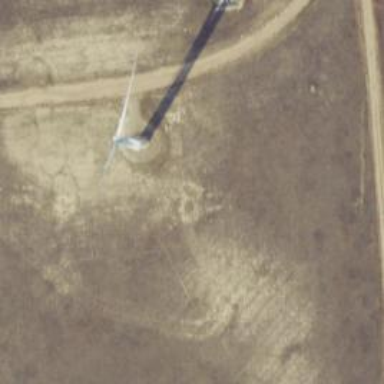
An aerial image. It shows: Wind generator in the form of horizontal axis wind turbine.